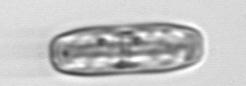
Label: Ephemera